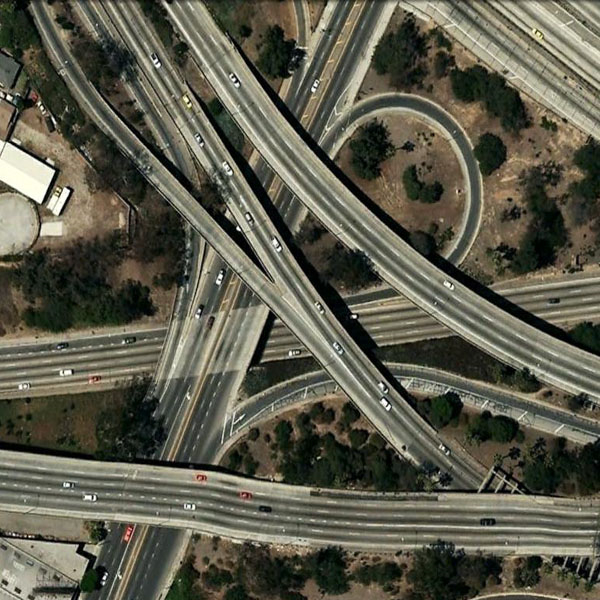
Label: Viaduct